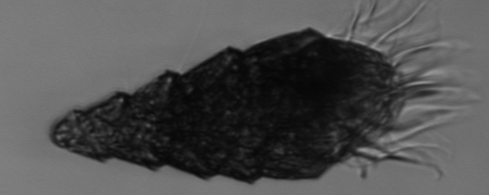
Label: Laboea_strobila